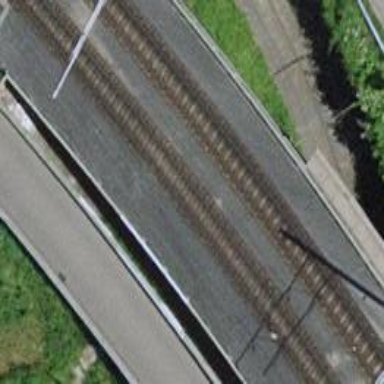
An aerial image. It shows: Tram bridge with electrified contact lines. It has one track passing through.